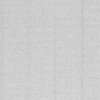
Atmospheric dust classification: dusty